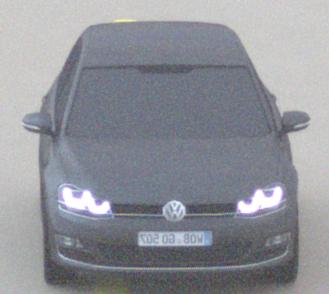
Make: VW
Model: Golf 1.2 TSI BMT
Detailed model: Golf (VII)
Model produced from: 2012/11
Model produced until: 2014/05
Doors: 3
Color: gray
Road condition: dry road
Daytime: night
Contrast: low contrast